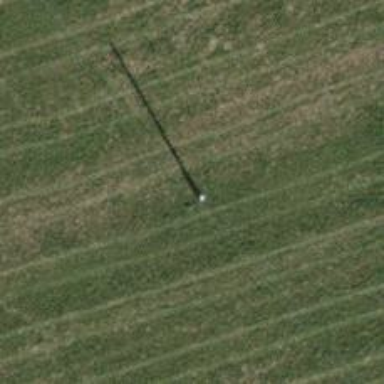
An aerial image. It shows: Power pole.